Field crop: maize
Growth stage: 2
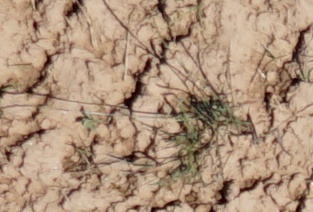
Species: lolium